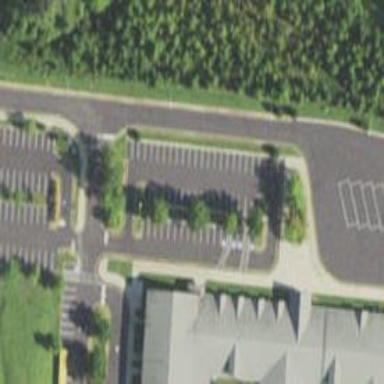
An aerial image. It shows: Parking space.